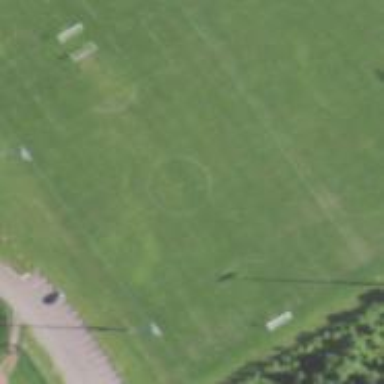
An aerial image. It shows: Soccer pitch for leisureland activities.